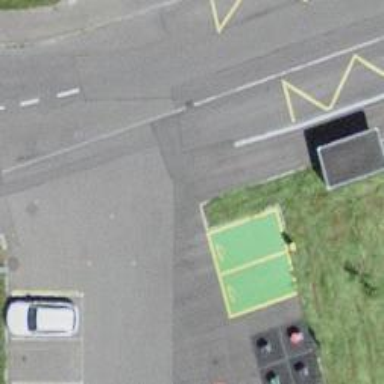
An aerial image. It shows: Recycling container in the area designated for recycling.